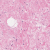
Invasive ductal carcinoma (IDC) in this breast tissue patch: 0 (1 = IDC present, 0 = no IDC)